Field crop: tomato
Growth stage: 2
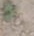
Species: solanum